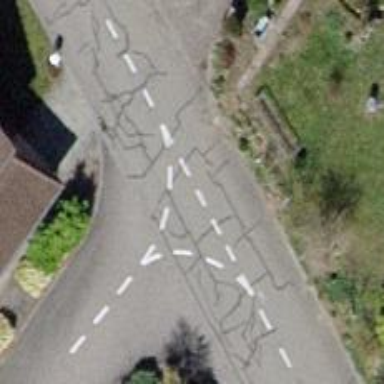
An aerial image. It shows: Asphalt road in residential area.